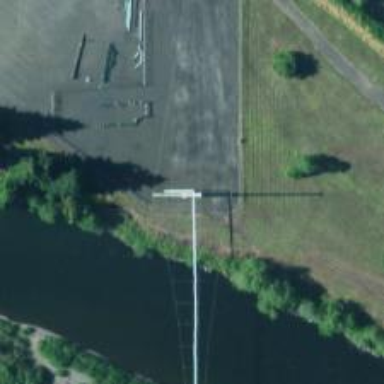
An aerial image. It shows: Bridge with supports.